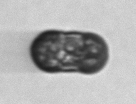
Label: Mesodinium